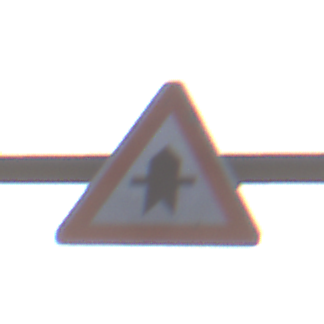
Verkehrszeichen: Vorfahrt
Umgebung: Outdoor, Urban
Tageszeit: SunriseSunset
Wetter: Clear
Licht: Natural
Jahreszeit: NotSpecified
Kontrast: MediumContrast